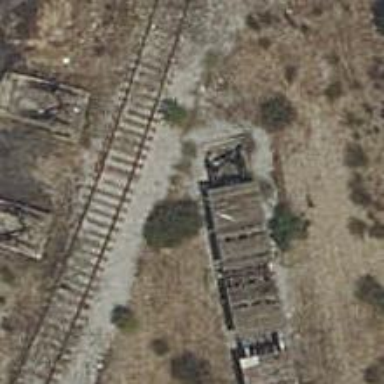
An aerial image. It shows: Railway buffer stop.